Interaction volume radius: 10 \u00c5
Interaction volume height: 10 \u00c5
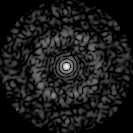
Disorder parameter: 0.8425